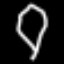
Label: diamond